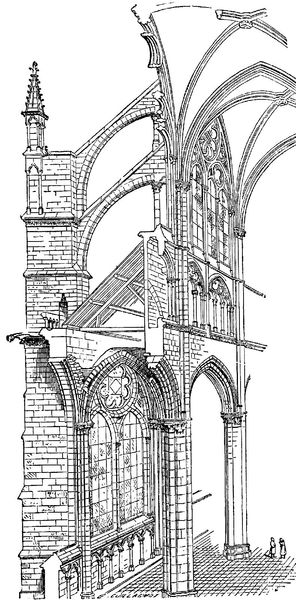
Titel: Kathedrale Notre-Dame von Amiens
Standort: Amiens (EU - F)
Schlagwörter: fenster, pfeiler, skizze, säulen, zeichnung, wand, architektur, steine, kirche, gotik, mauer, gewölbe, dom, entwurf, kathedrale, fragment, kreuzrippen, gotisch, seitenschiff, basilika, maßwerk, aufriss, strebepfeiler, strebebogen, fiale, kirhe